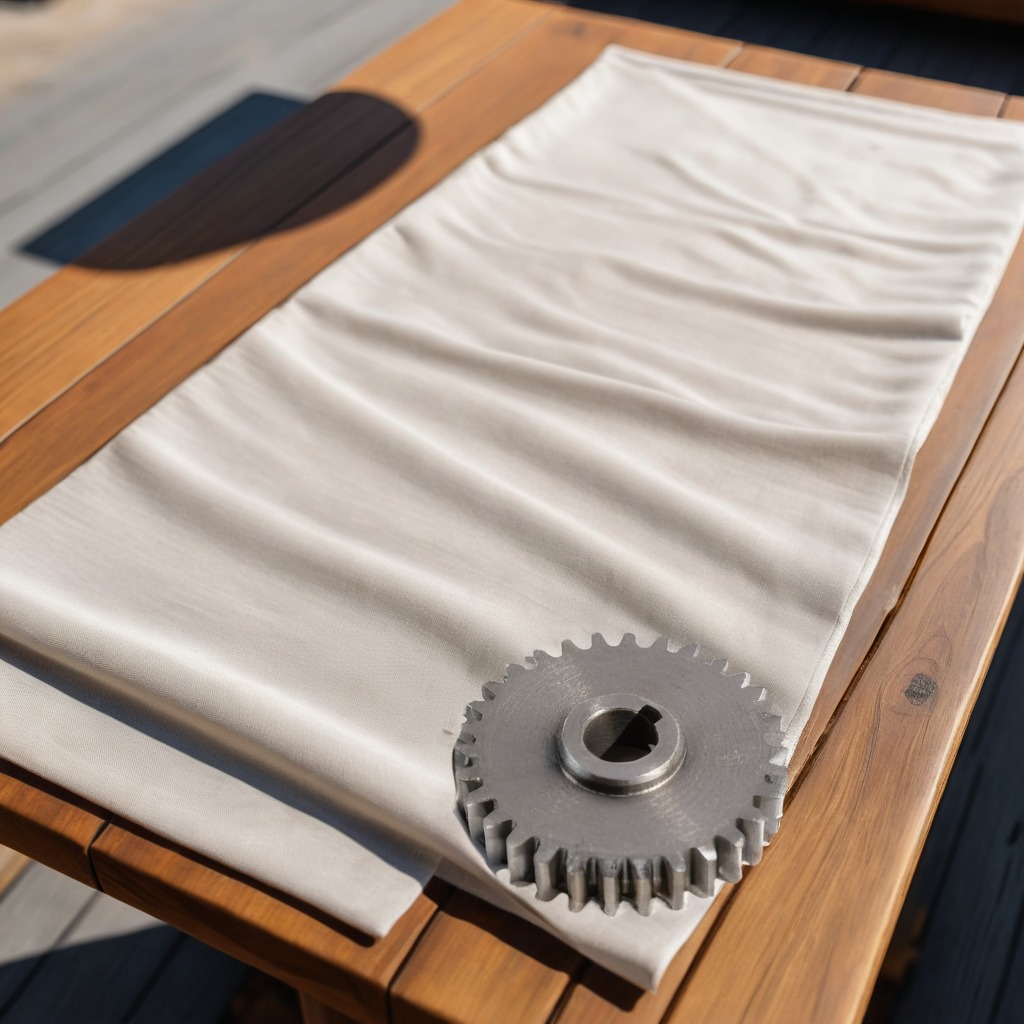
A steel gear with teeth is lying on a wooden table.